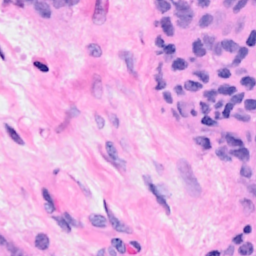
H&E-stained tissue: Breast